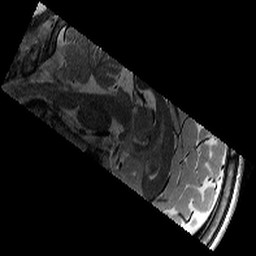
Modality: T2w
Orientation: sagittal
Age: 11
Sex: male
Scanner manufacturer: siemens
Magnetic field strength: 3 T
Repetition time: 9.23 s
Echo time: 0.067 s